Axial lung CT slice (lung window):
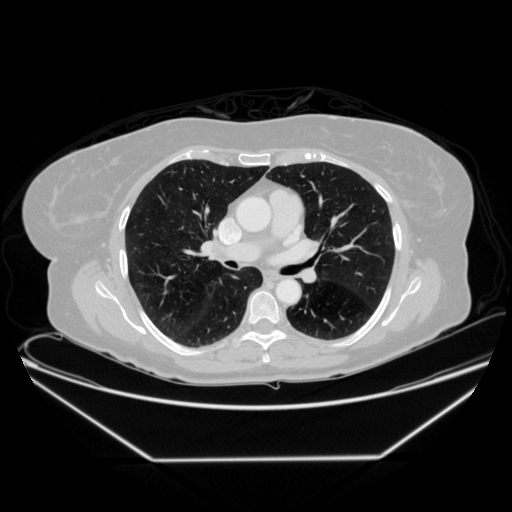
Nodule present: no